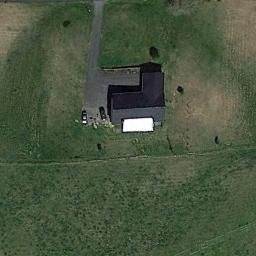
Label: residential